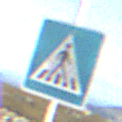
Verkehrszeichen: FussgaengerueberwegLinks
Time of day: SunriseSunset
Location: Outdoor (Nature)
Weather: PartlyCloudy
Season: NotSpecified
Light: Natural